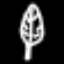
Label: leaf